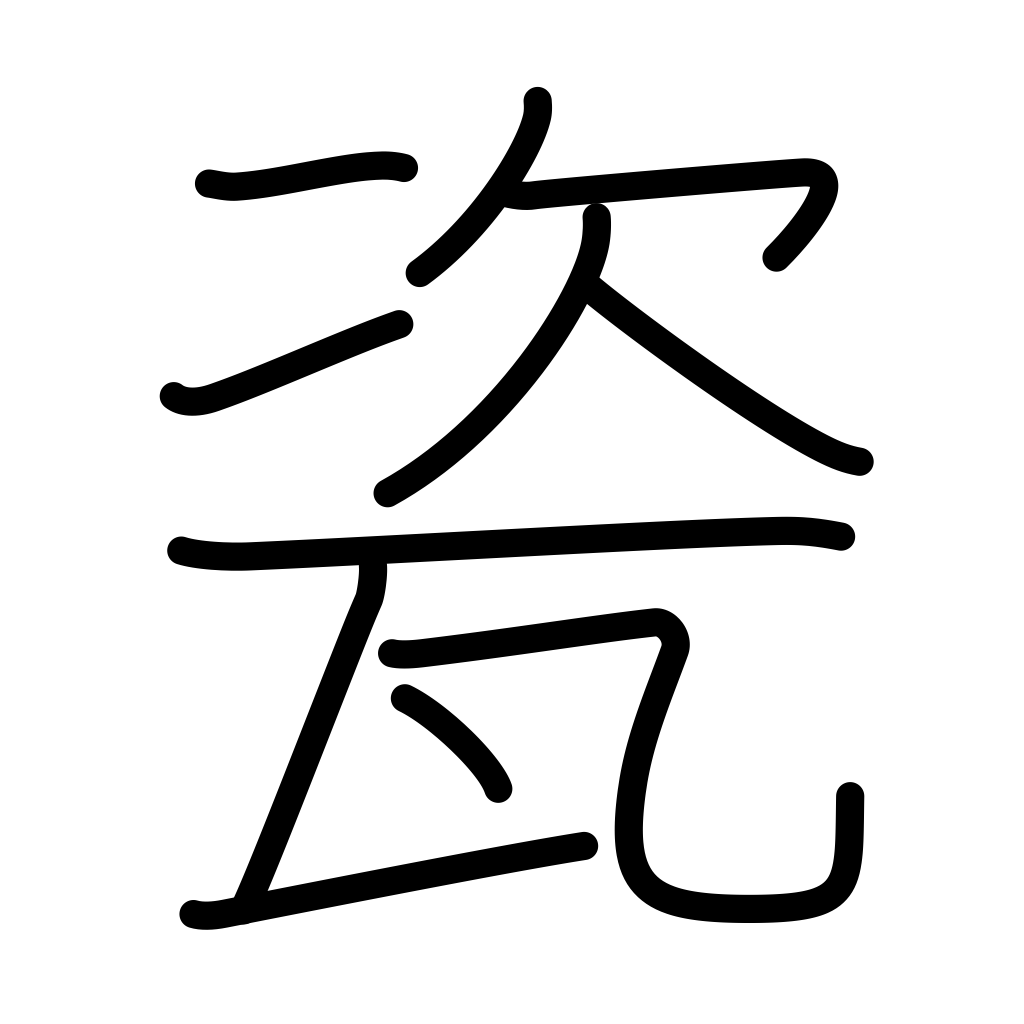
Meaning: high quality porcelain